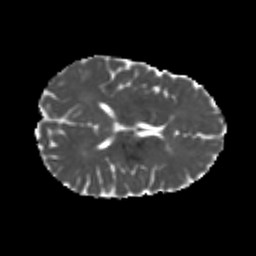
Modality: MD
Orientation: axial
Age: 25
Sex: female
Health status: healthy
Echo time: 0.074 s